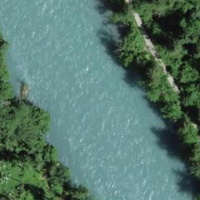
EUNIS habitat code: 15
Species observed at this site:
Phalacrocorax carbo